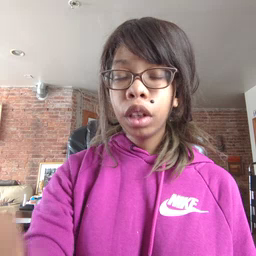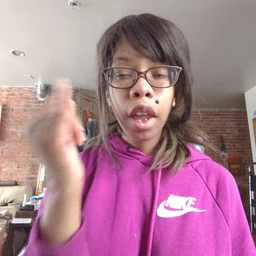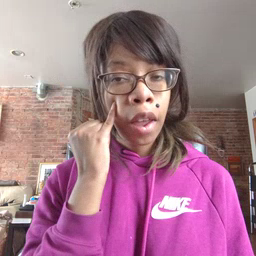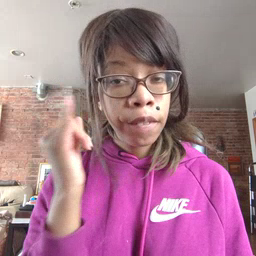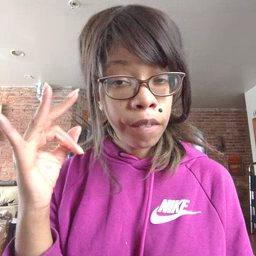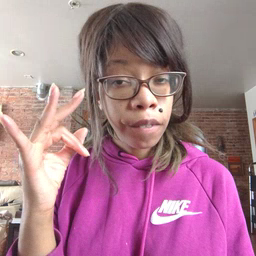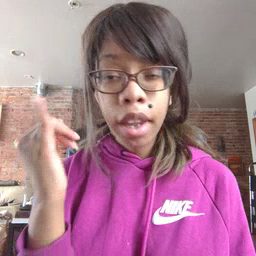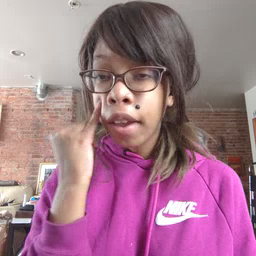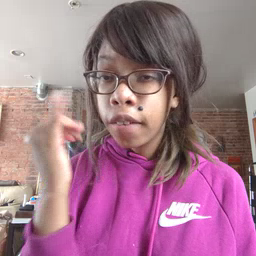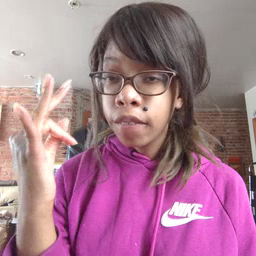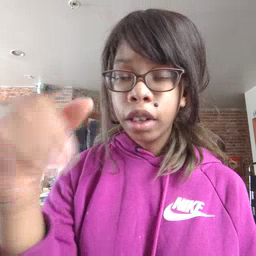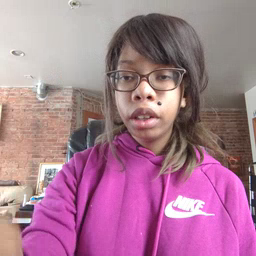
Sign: if